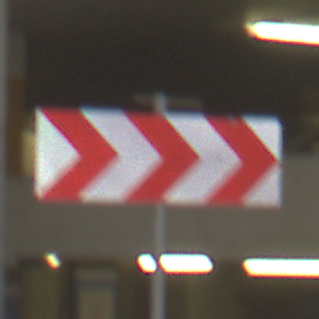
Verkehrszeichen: RichtungstafelnInKurvenGrossLinks
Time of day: Midday
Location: Roofed (Urban)
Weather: Overcast
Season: NotSpecified
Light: Artificial